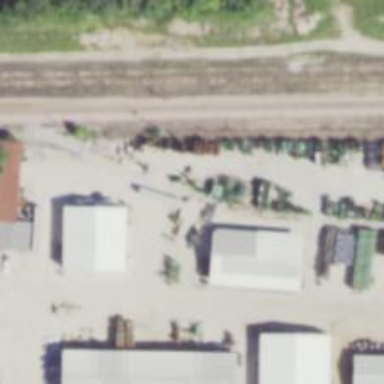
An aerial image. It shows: Railway spur service.